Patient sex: M
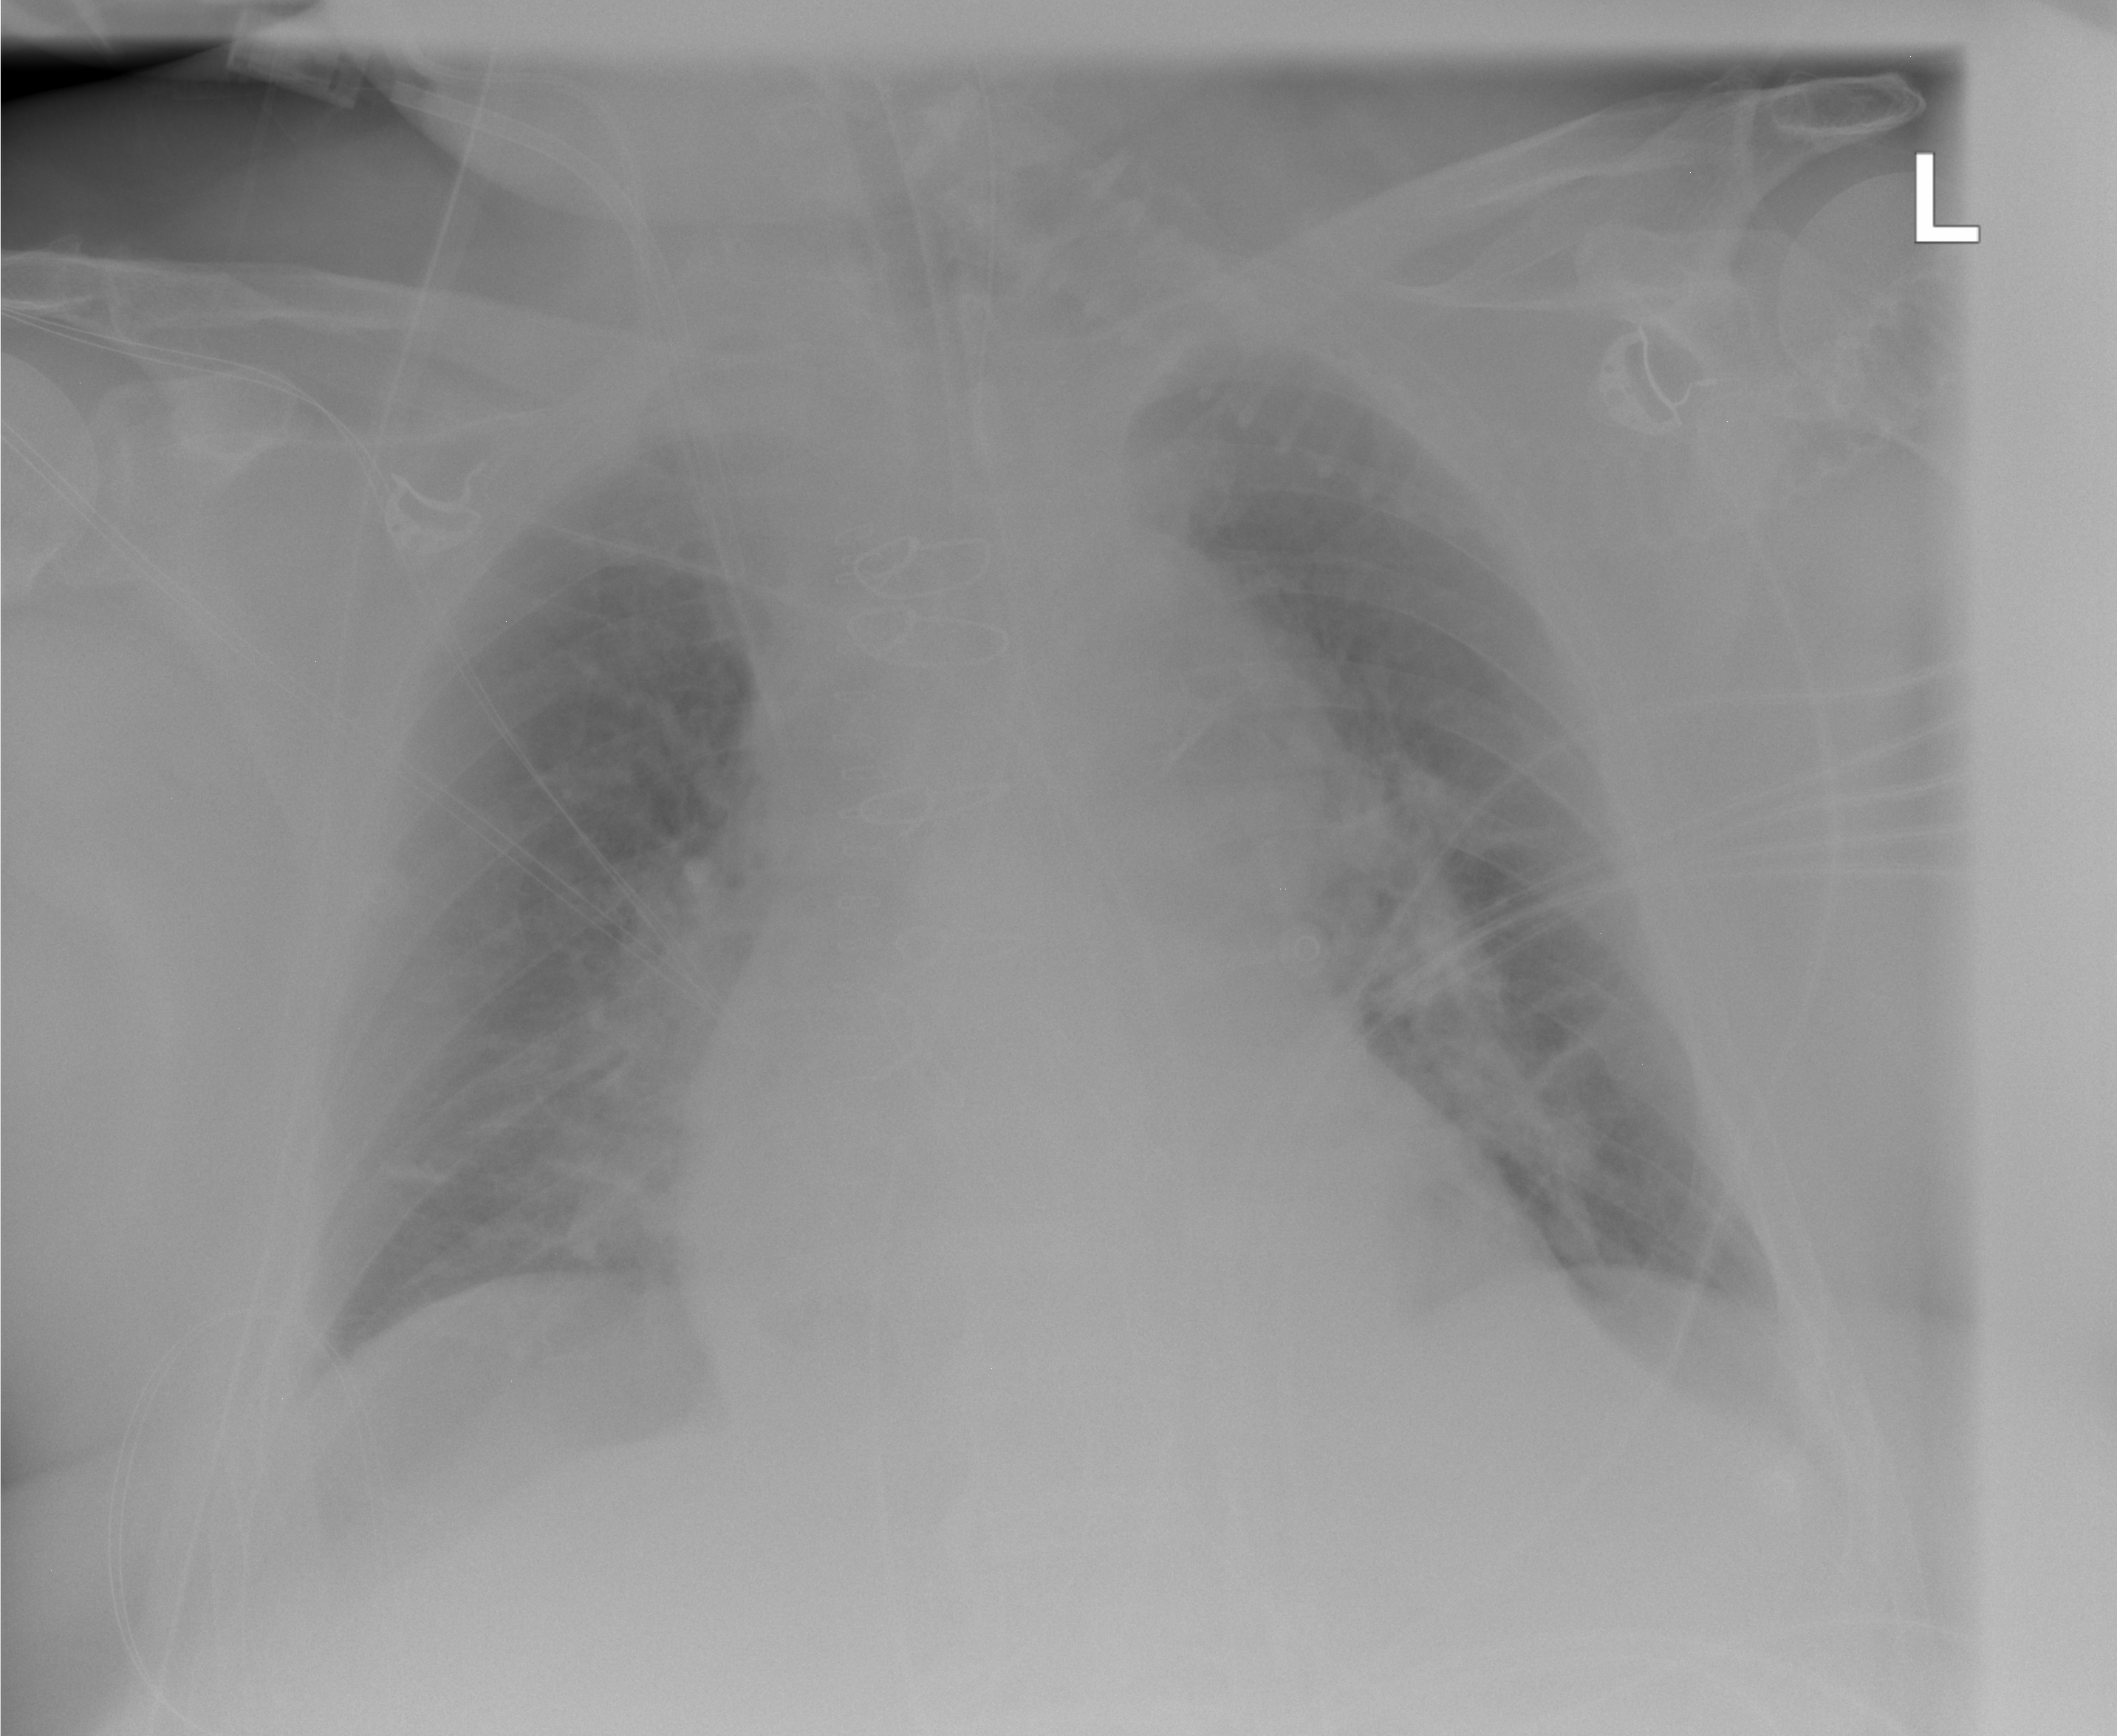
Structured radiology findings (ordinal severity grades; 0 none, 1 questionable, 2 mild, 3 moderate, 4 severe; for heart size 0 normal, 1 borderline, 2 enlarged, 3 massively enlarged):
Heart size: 1
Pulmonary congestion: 1
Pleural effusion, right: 0
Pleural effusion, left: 0
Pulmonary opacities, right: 0
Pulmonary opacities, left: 0
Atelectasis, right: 0
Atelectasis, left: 0